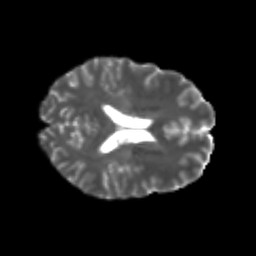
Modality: T2w
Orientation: axial
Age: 21
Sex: male
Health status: healthy
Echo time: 0.074 s